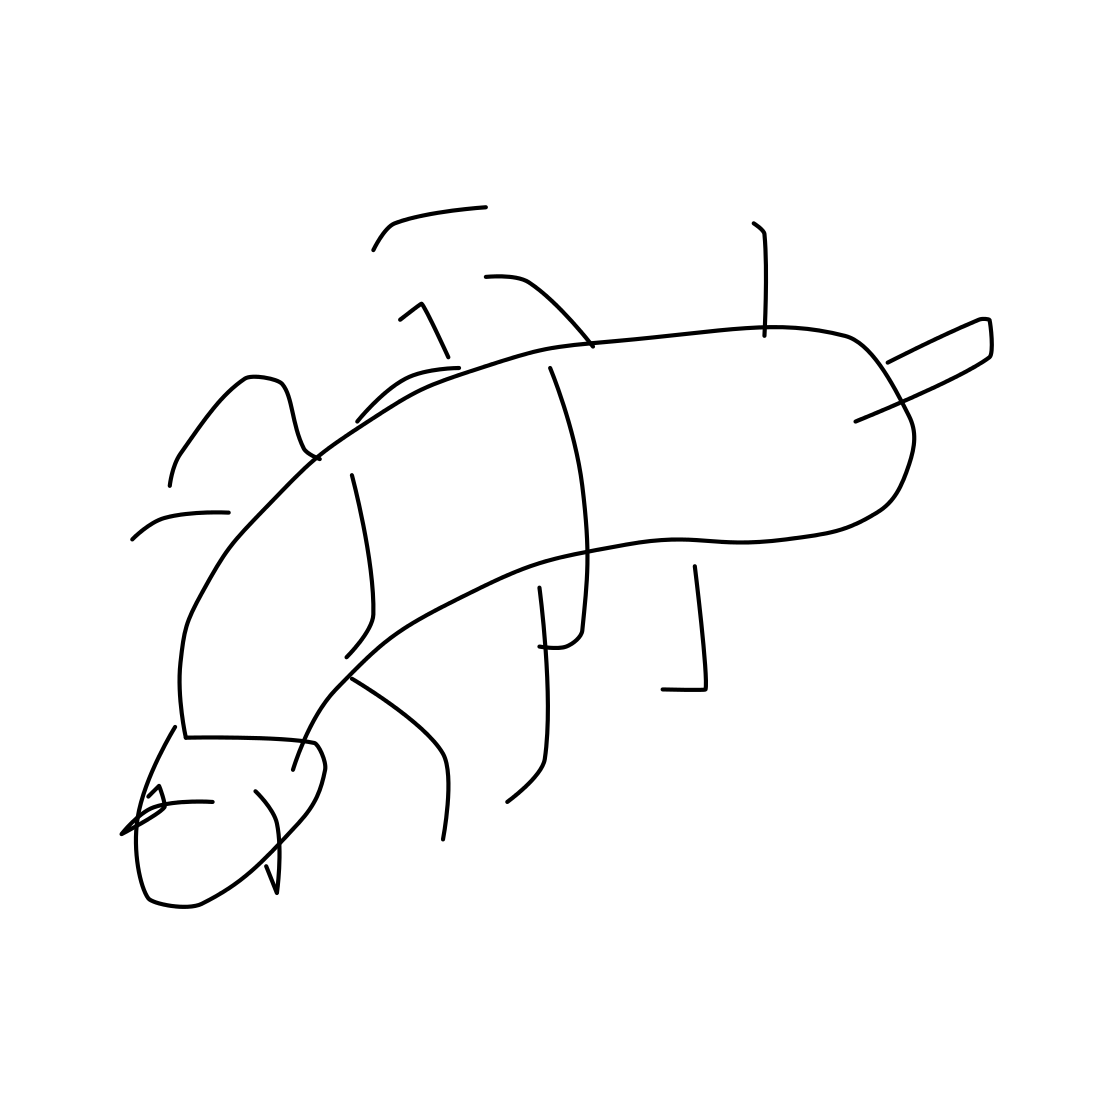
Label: ant